Question: Inside my scrollView i am adding uitextfields programmatically by clicking an "ADD" Button. the number of textfields depending on how much i press in add button. it can be 'N' number of textfields.
After this fields editing how can i get values inside the all textfields into an array.
if once i edited textfield there is a possibility to delete entry inside that. So what is the way to save values in the all text fields while clicking in Save button.
i am attaching my screenshot with this.
Thanks in Advance

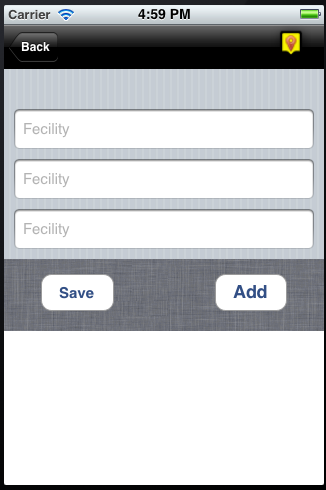
Answer: use fast enumeration.
'''
NSMutableArray *arr = [NSMutablearray....];
for (UIView *subV in self.view.subviews){
if([subV isKindOfClass:[UITextField class]]){
//store it in a NSDictionary, so later can still know which
//textField your text belongs,
NSDictionary *tempDic = [NSDictionary dictionaryWithObjectAndKey:subV.txt
,subV.tag,/*or subVw.placeholder*/,nil];
[arr addObject:tempDic];
}
}
'''